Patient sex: F
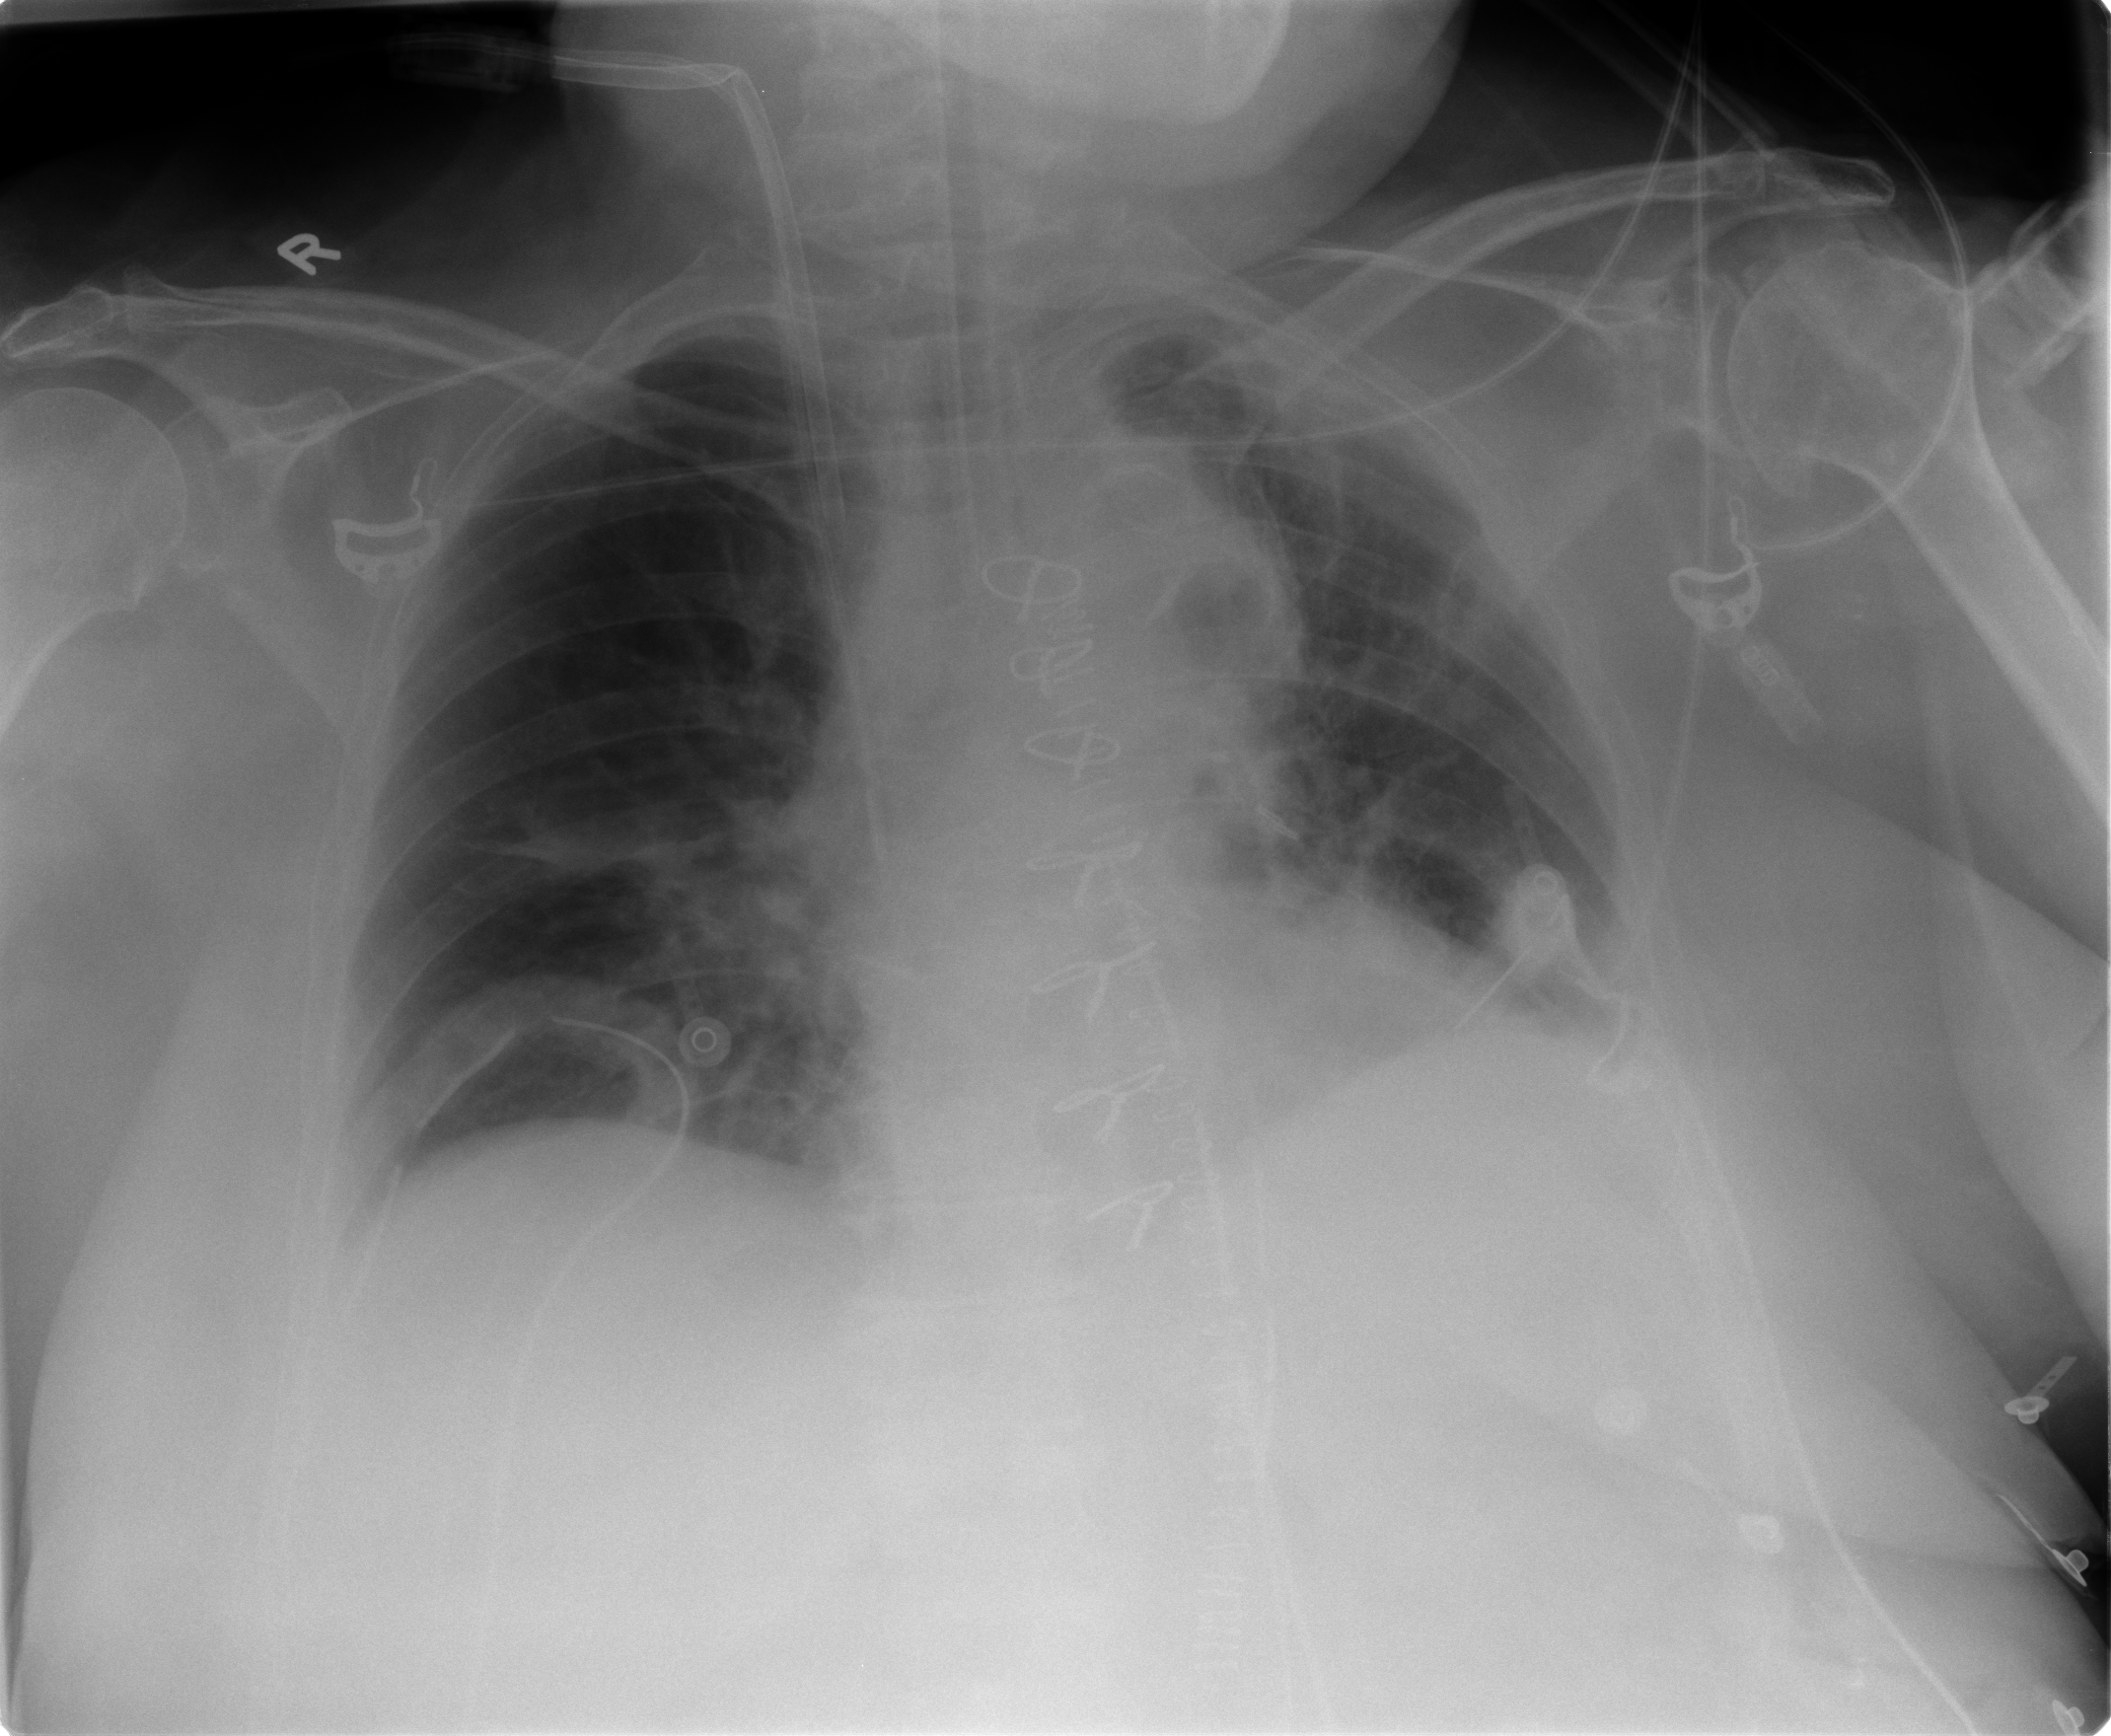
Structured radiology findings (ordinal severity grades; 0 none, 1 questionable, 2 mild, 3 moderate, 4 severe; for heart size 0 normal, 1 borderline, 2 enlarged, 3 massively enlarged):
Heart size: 0
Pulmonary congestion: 2
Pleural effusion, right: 0
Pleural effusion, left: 0
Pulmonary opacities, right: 0
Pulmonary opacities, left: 0
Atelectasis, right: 2
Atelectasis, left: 2